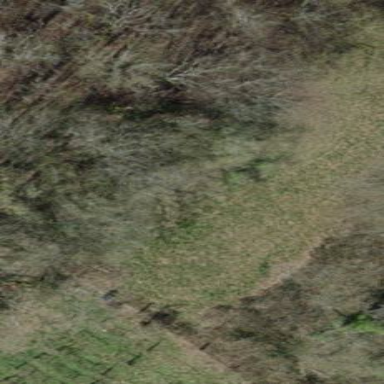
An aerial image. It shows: Beautiful meadow.